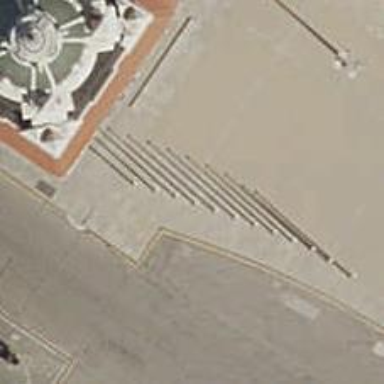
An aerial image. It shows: Flagpole which is man-made.